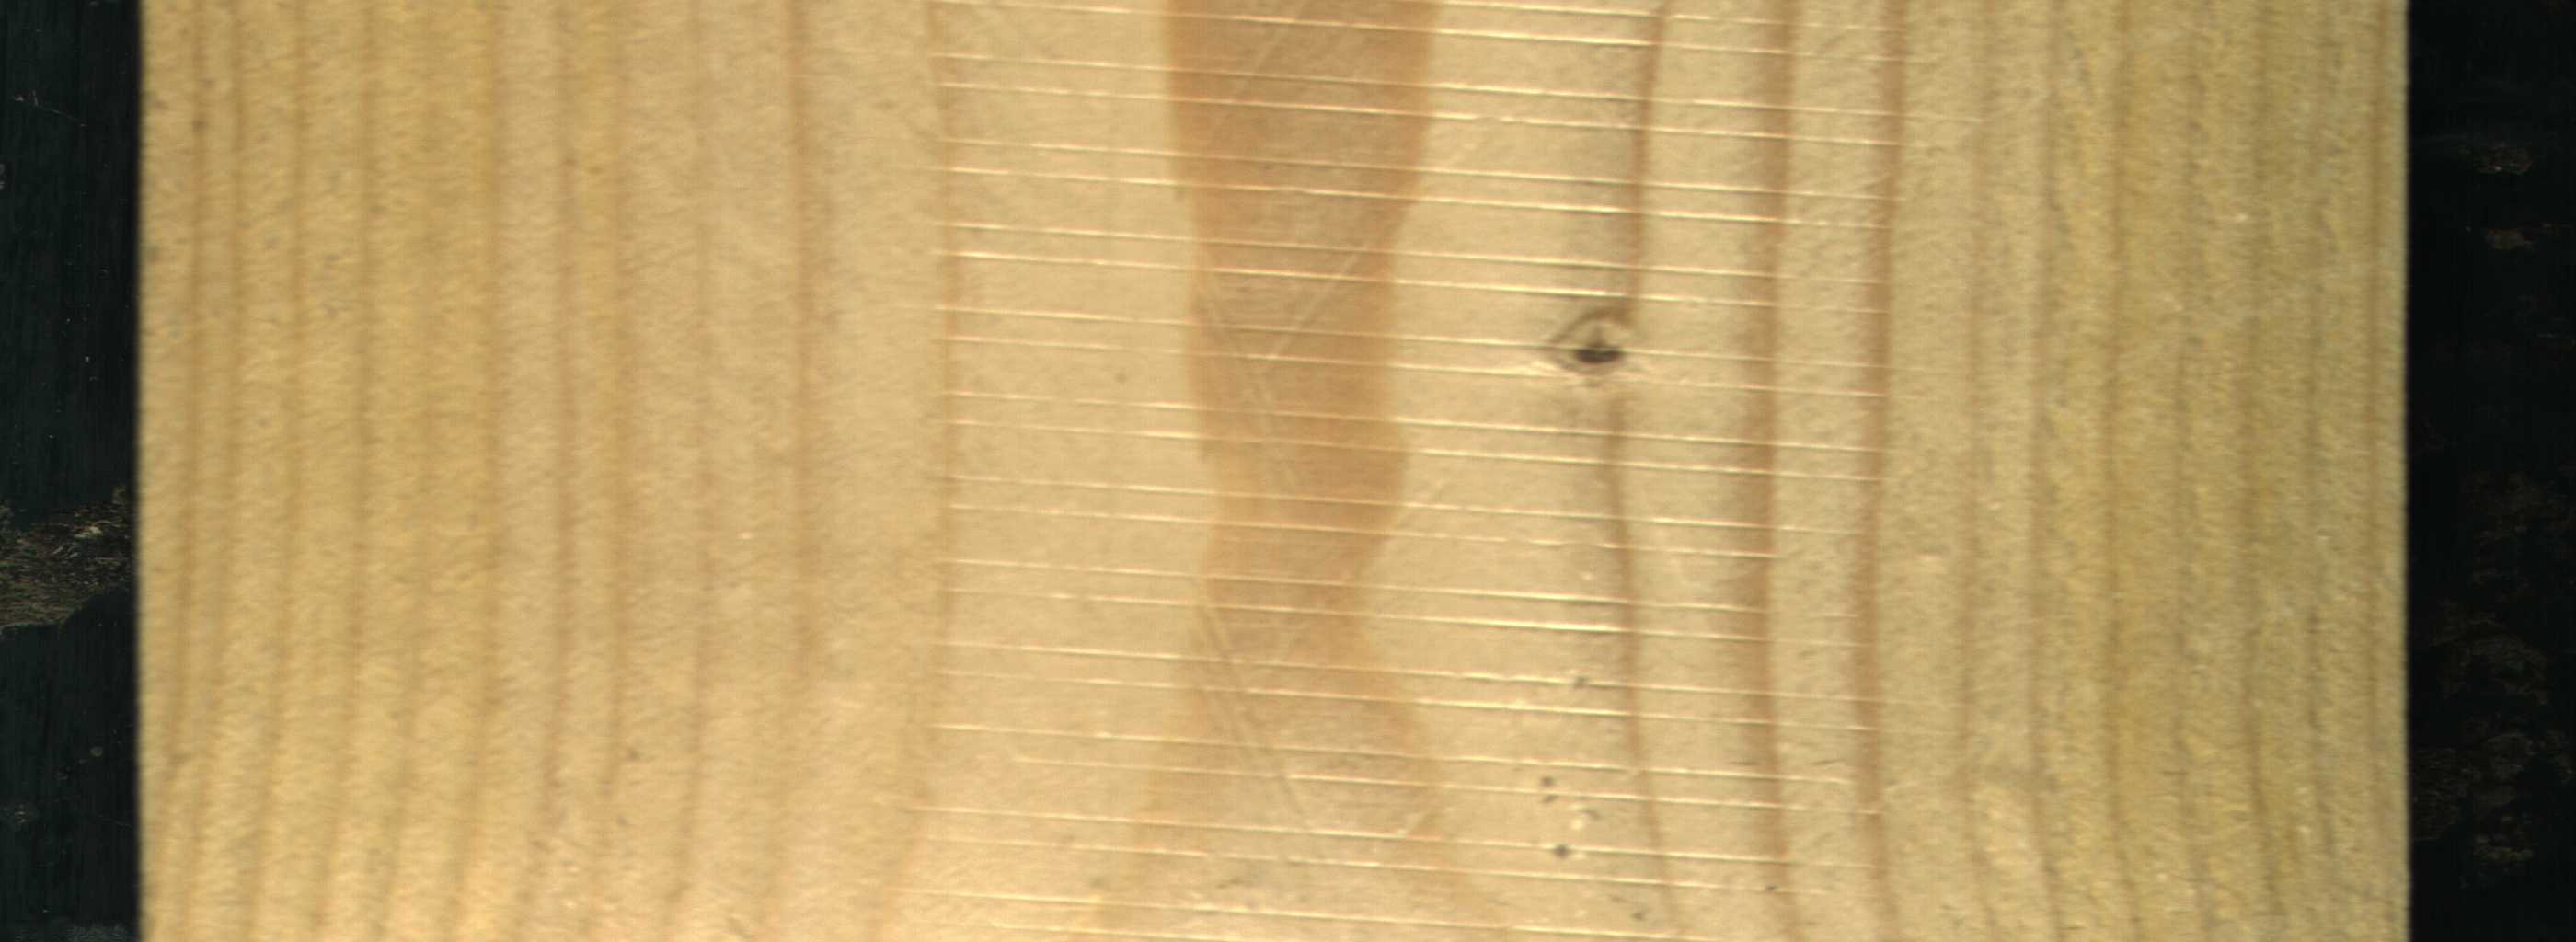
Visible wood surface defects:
Live_Knot